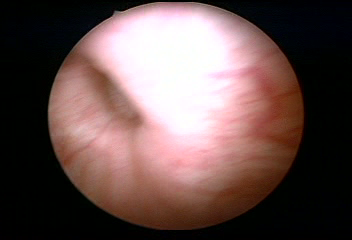
Modality: WLC
Class: Normal mucosa
Bladder cancer association: No